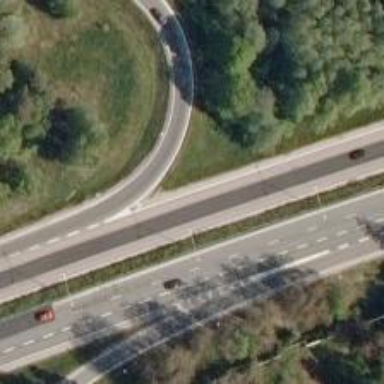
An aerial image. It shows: Asphalt motorway.